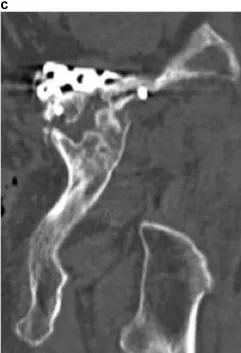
Post-operative computed tomography coronal views. 19 months after surgery reveal that union occurred between 12 and 19 months post-operatively.
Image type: radiology (ct)